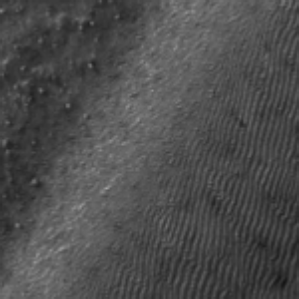
Label: frost